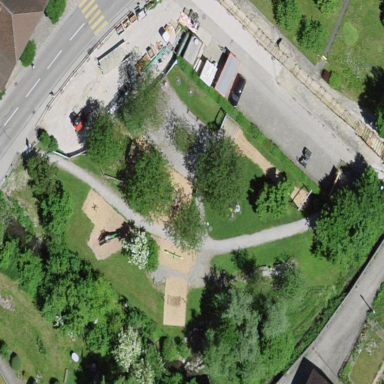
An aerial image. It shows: Playground area for leisure land.